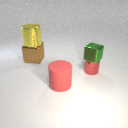
large brown metal cube below large yellow metal cylinder